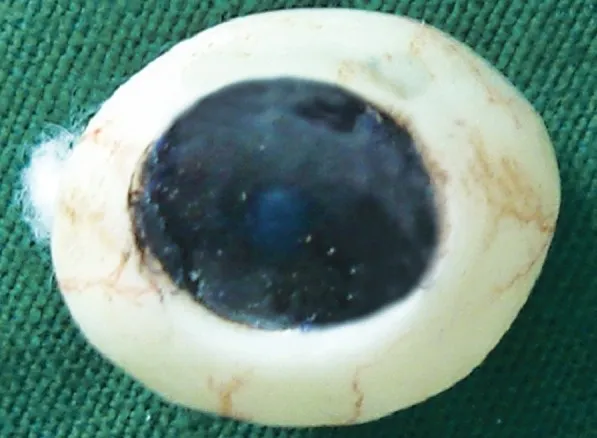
Color characterization and globe completion.
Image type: medical_photograph (other_medical_photograph)